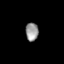
Tissue: skin
Cell type: Epithelial cells
Senescence score: 0.1573
Nuclear area (px): 230
Mean DAPI intensity: 149.748